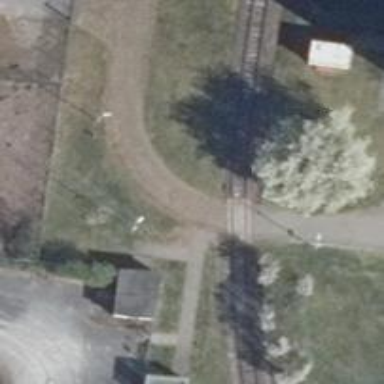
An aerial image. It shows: Railway level crossing.